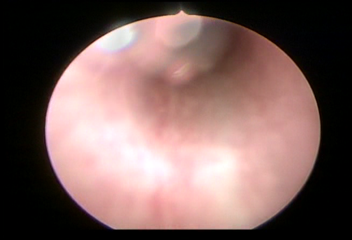
Modality: WLC
Class: Normal mucosa
Bladder cancer association: No